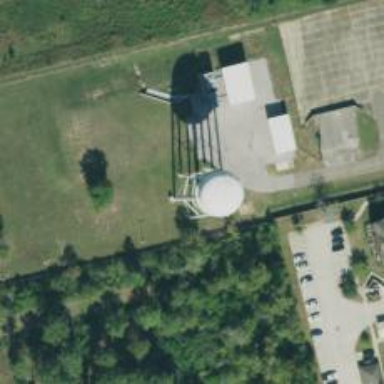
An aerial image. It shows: Water tower that is man-made.